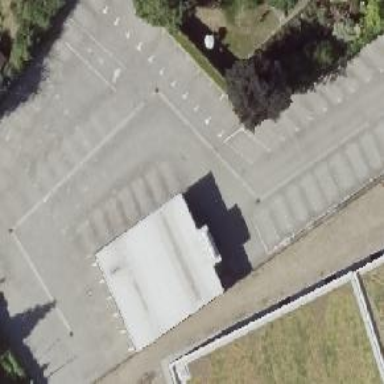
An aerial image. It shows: Retail building.